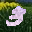
Label: 3